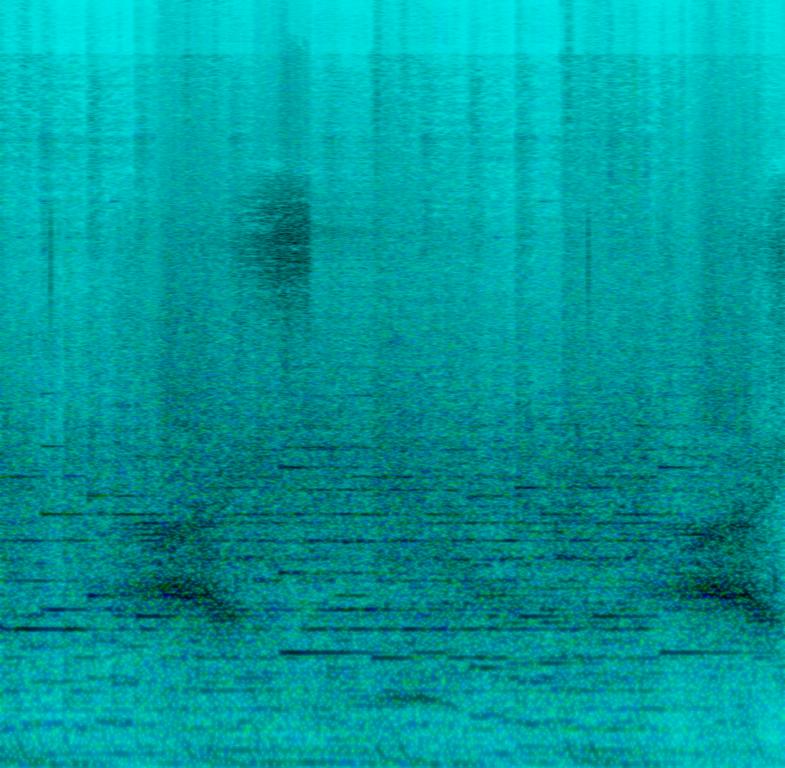
This is a chaotic mix of sound effects meant to scare the listener. There is a carousel-like tune coming from what sounds like a circus setting. Various ominous sound effects such as screaming, roaring and evil laughter can be heard in the piece. There is an ear-piercingly loud synth sound at some point. The atmosphere is creepy. This piece could be used in the soundtrack of a horror video game during a nightmare/pandemonium sequence.